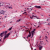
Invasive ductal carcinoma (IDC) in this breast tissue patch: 0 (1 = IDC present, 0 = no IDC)